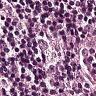
Metastatic tissue present: yes